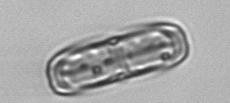
Label: Ephemera